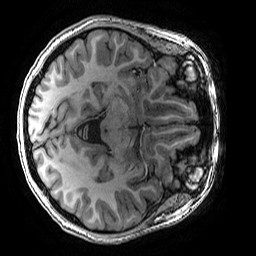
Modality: T1w
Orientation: axial
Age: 14
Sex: female
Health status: ill
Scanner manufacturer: ge
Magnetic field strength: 3 T
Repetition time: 0.007664 s
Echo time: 0.00342 s